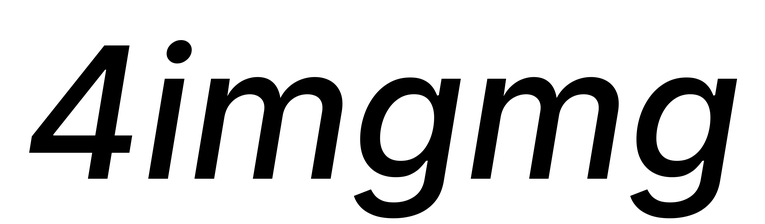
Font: Inter-Italic_Medium_Italic